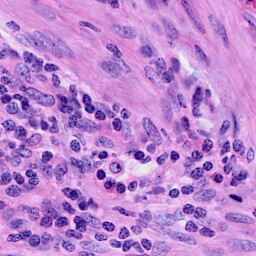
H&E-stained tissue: Cervix